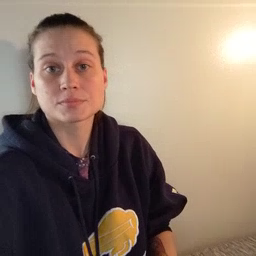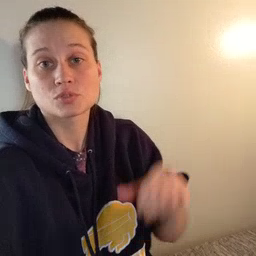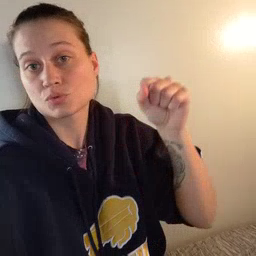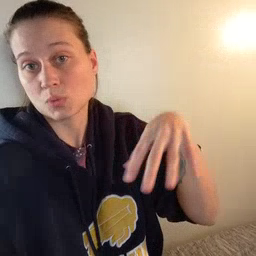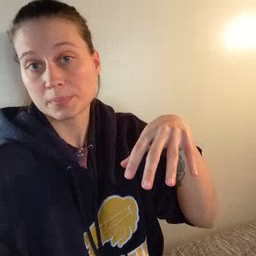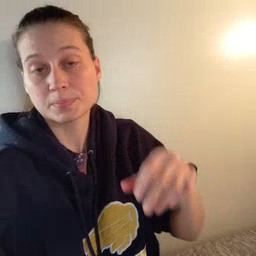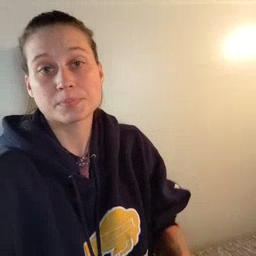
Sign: drop